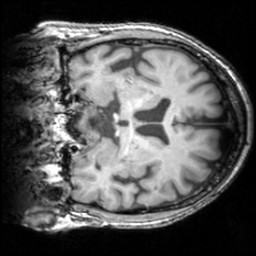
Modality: T1w
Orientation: coronal
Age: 81
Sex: male
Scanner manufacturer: siemens
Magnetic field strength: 3 T
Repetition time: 1.62 s
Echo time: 0.003 s